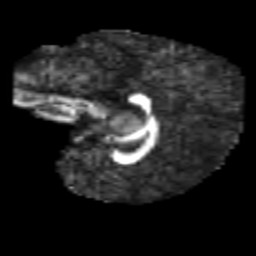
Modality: FA
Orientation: sagittal
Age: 6
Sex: male
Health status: healthy